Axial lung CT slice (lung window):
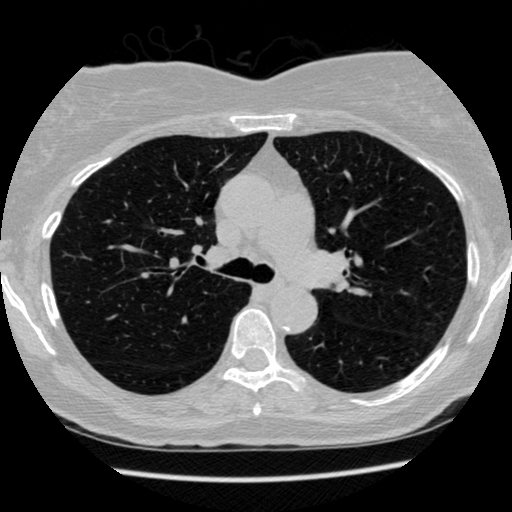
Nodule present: no